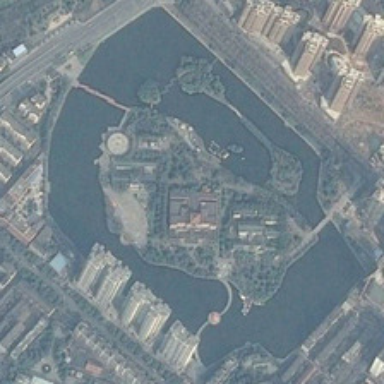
Many buildings are around a park with a large pond with an island with many green trees .